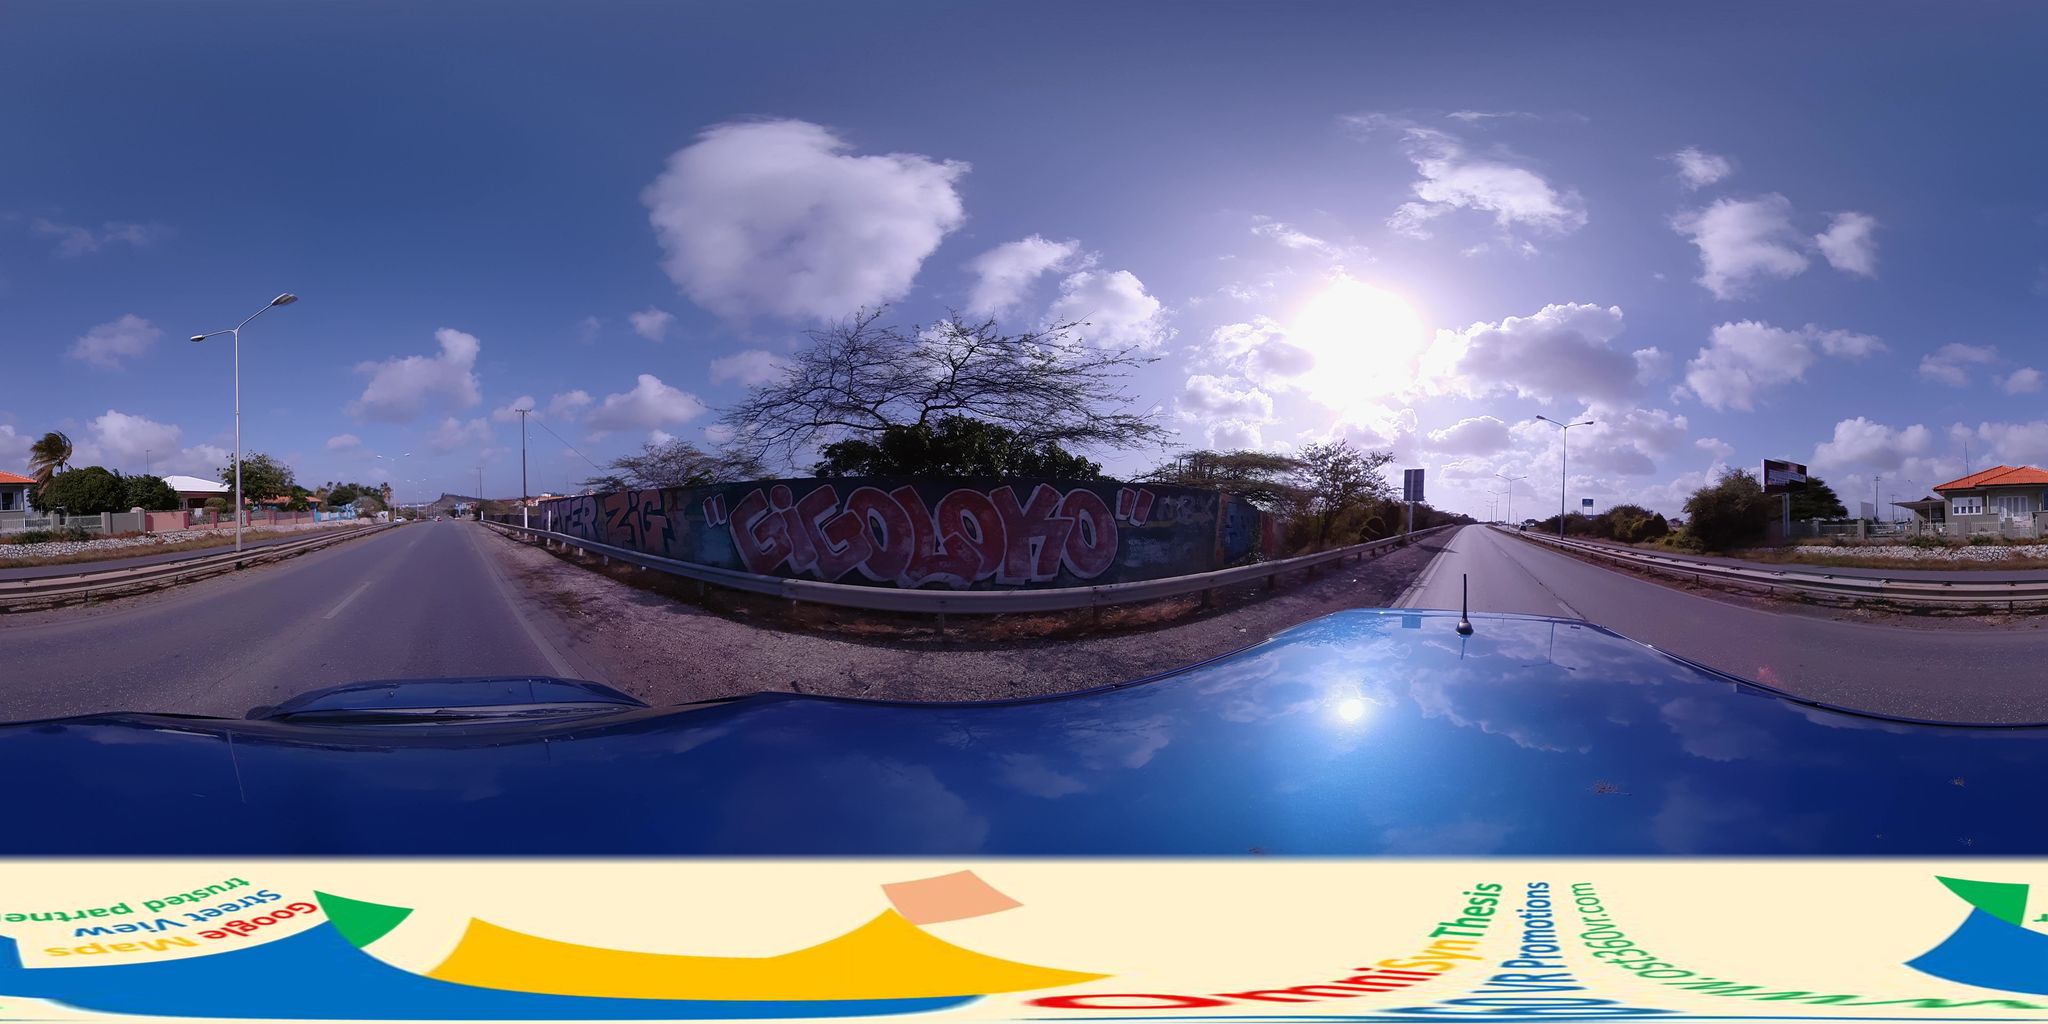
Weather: clear
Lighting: day
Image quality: slightly poor
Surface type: cycling surface
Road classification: trunk_link, residential
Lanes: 1
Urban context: suburban or peri-urban
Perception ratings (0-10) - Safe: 1.18, Lively: 2.46, Beautiful: 7.09, Boring: 2.28, Depressing: 7.06, Wealthy: 7.68